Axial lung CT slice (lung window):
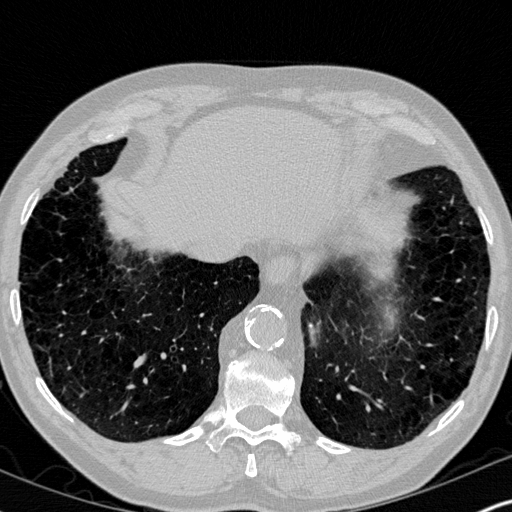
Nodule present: no